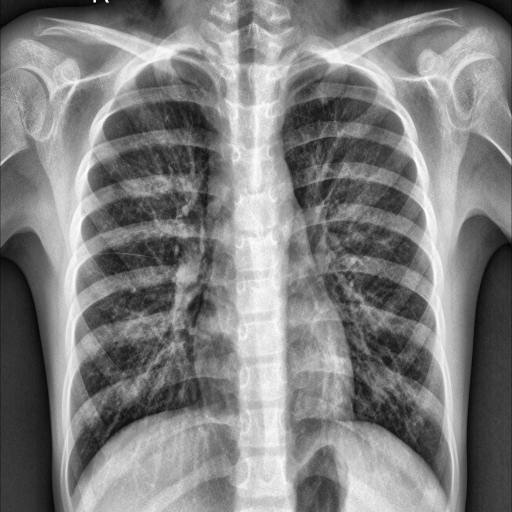
Finding: NORMAL